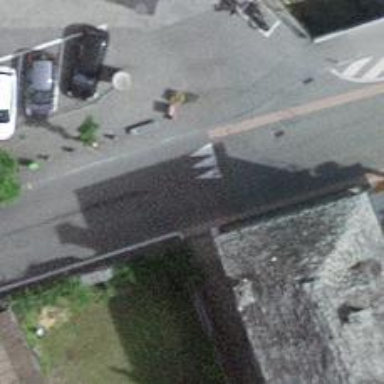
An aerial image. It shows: Residential road paved with unhewn cobblestones.